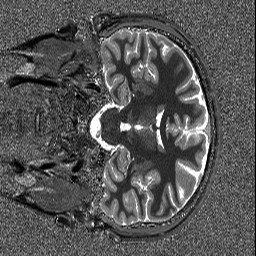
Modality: T1map
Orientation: coronal
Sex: male